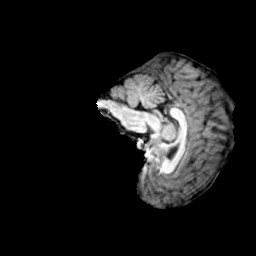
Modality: T1w
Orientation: sagittal
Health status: ill
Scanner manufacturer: siemens
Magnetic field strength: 3 T
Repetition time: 2 s
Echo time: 0.00303 s